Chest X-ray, PA view. Patient: 58 years old, sex M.
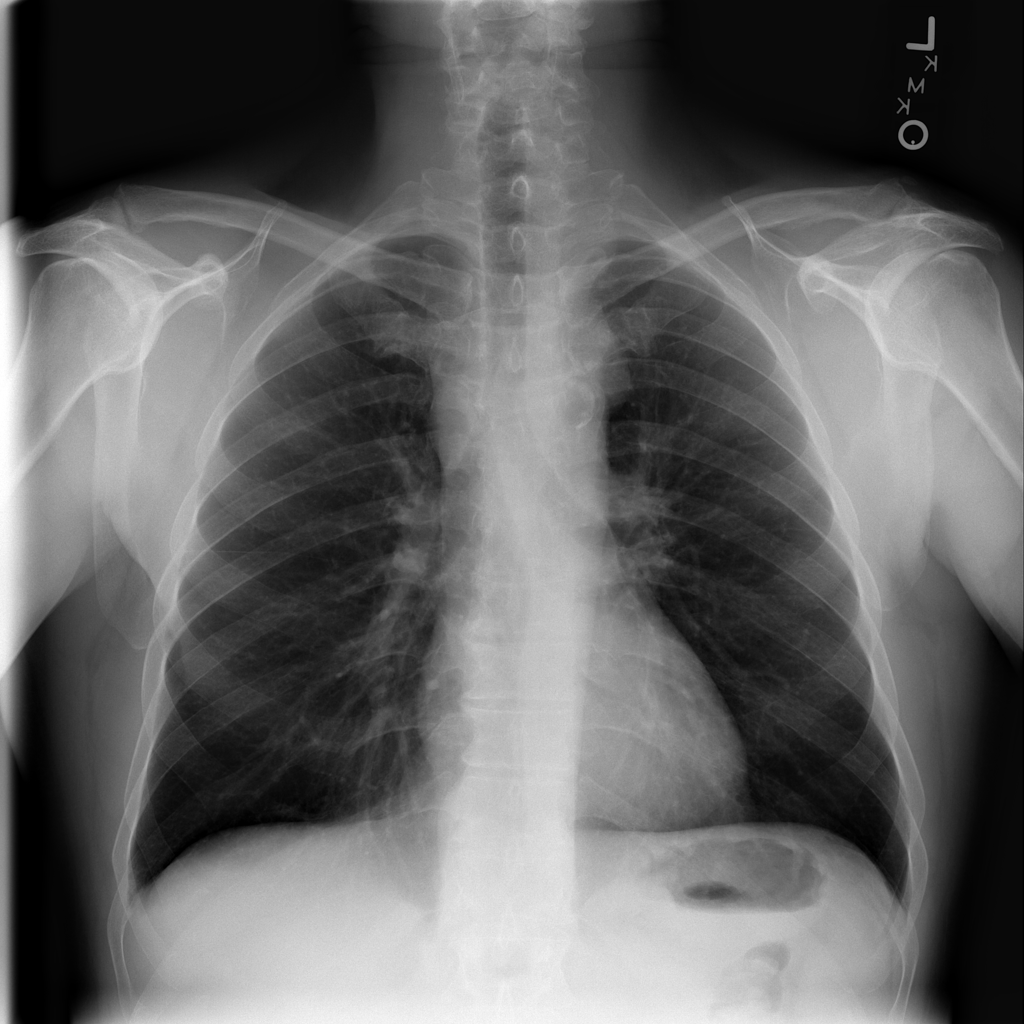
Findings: No Finding